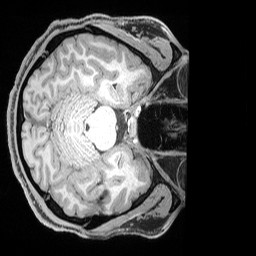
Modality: T1w
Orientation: axial
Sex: male
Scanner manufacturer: siemens
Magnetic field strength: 3 T
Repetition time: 2.53 s
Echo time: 0.00169 s